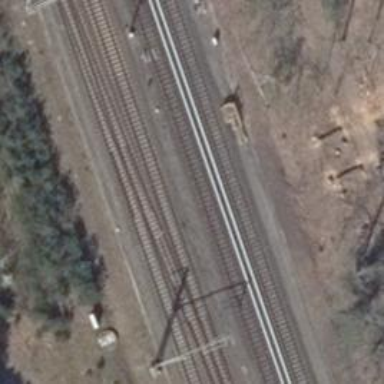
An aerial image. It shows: Railway track with contact line for electrification.